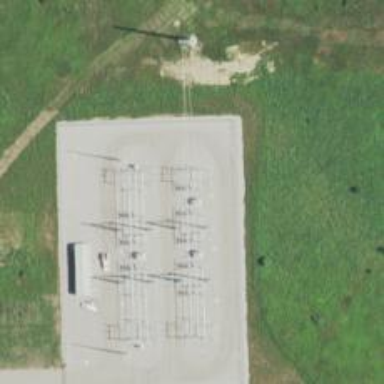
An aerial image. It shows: Switch for power supply.